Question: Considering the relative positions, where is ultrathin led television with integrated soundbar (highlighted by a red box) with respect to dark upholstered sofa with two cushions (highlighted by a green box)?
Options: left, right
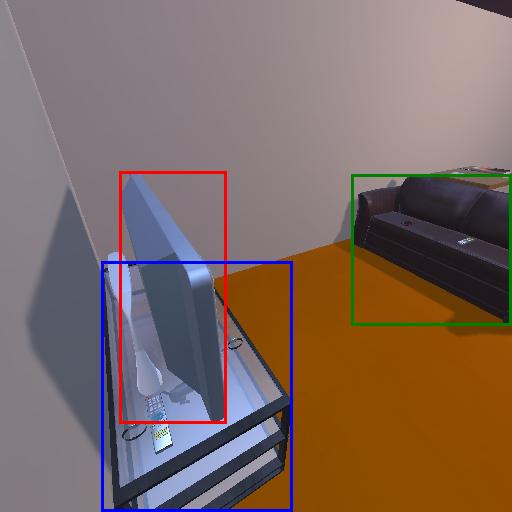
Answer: left